Question: I would like to create watermark with PHP and GD library.
I would like to do repeating the with auto margin(space) between each repeated logo, also zigzag position.
Is it possible to create that connect each watermark logo?
The result would be like this:

---
I have finished the zigzag by using loop function and odd even clause.
'''
/*
* utils
$widthWatermark = imagesx($logo);
$heightWatermark = imagesy($logo);
$widthPhoto = imagesx($output);
$heightPhoto = imagesy($output);
*/
// $xLogoPosition = 0;
// $yLogoPosition = 0;
$__xRepeat = ceil($widthPhoto / $widthWatermark);
$__yRepeat = ceil($heightPhoto / $heightWatermark);
$margin = (int)self::$option['margin'];
for ($i = 0; $i <= $__xRepeat; $i++) {
if ($i % 2 === 0) {
$pre_ii = 1;
} else {
$pre_ii = 0;
}
for ($ii = 0; $ii <= $__yRepeat; $ii++) {
$ii_zero = $ii - $pre_ii;
if ($ii_zero % 2 === 0) {
$y_xindent = $widthWatermark;
}else{
$y_xindent = 0;
}
$this->imagecopymerge_alpha($output, $logo, ($xLogoPosition + $widthWatermark * $i + $y_xindent), ($yLogoPosition + $widthWatermark * $ii), 0, 0, ImageSX($logo), ImageSY($logo), self::$option['opacity']);
}
}
'''
now I stuck at how to create dashed line that have diagonal position that connect to each other logo.
I have a hint from <URL>
but I don't how to use and combine it with my previous code that generate zigzag logo
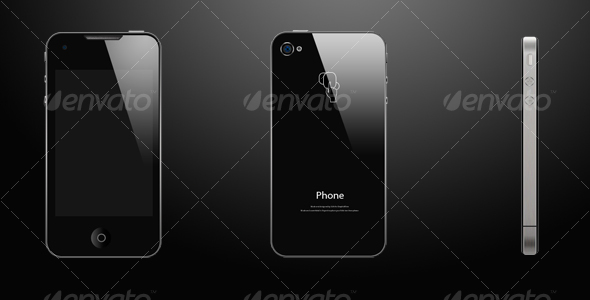
Answer: It turns out that PHP/GD actually has a function - <URL> - specifically to handle this situation.
I've modified my original answer to account for this:
'''
<?php
// create php image of a 'dashed cross'.
$crossW = $crossH = 200;
$cross = imagecreatetruecolor($crossW, $crossH);
imagefill($cross, 0, 0, 0x7fff00ff); // transparent magenta.
imagesetthickness($cross, 1);
imagesetstyle(
$cross,
array_merge(
array_fill(0, 3, 0x7fff00ff), // transparent magenta.
array_fill(0, 8, 0x60ffffff) // partially-transparent white.
)
);
imageline($cross, 0, 0, $crossW, $crossH, IMG_COLOR_STYLED);
imageline($cross, $crossW, 0, 0, $crossH, IMG_COLOR_STYLED);
$imageFile = 'wm2.jpg';
// open the image file to be watermarked and store its height and width.
$image = imagecreatefromjpeg($imageFile);
$imWidth = imagesx($image);
$imHeight = imagesy($image);
// apply the cross pattern as a tile to the image file.
imagesettile($image, $cross);
imagefilledrectangle($image, 0, 0, $imWidth, $imHeight, IMG_COLOR_TILED);
header('Content-type: image/png');
imagepng($image);
imagedestroy($cross);
imagedestroy($image);
exit;
'''
Input:
<URL>
Result:
<URL>